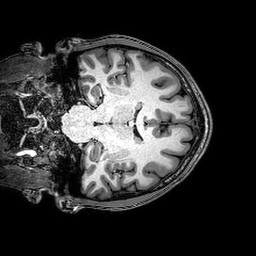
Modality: T1w
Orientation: coronal
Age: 25
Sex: male
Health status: healthy
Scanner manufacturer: philips
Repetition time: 0.008172 s
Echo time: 0.00374 s